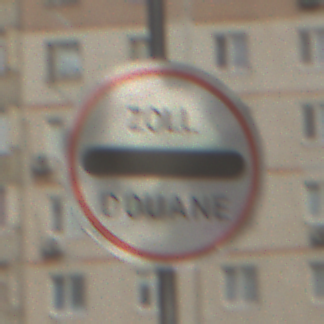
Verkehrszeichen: Zollstelle
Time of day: MorningAfternoon
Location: Outdoor (Urban)
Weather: PartlyCloudy
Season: NotSpecified
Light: Natural